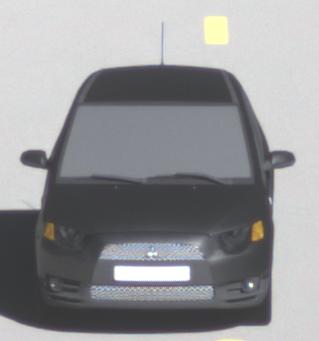
Make: Mitsubishi
Model: Colt 1.1
Detailed model: Colt (VI)
Model produced from: 2008/11
Model produced until: 2010/10
Doors: 3
Color: gray
Road condition: dry road
Daytime: morning or afternoon
Contrast: high contrast